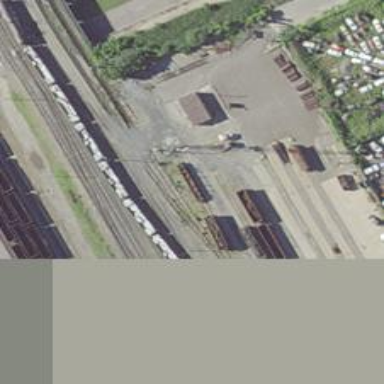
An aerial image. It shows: Railway yard in service.